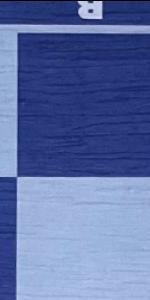
Label: Empty